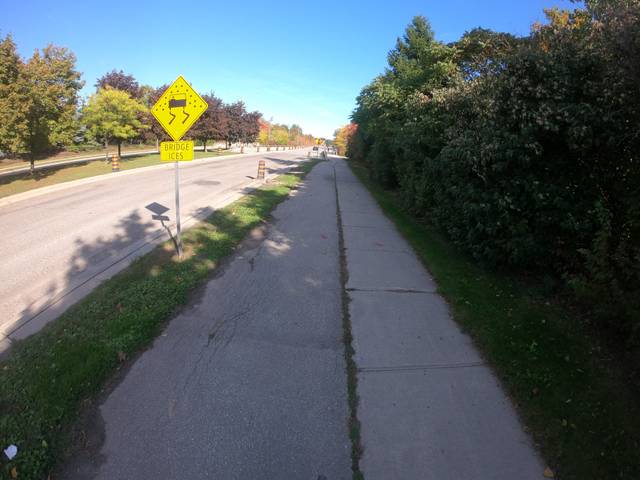
Region: Canada
Coordinates: 43.461, -79.726